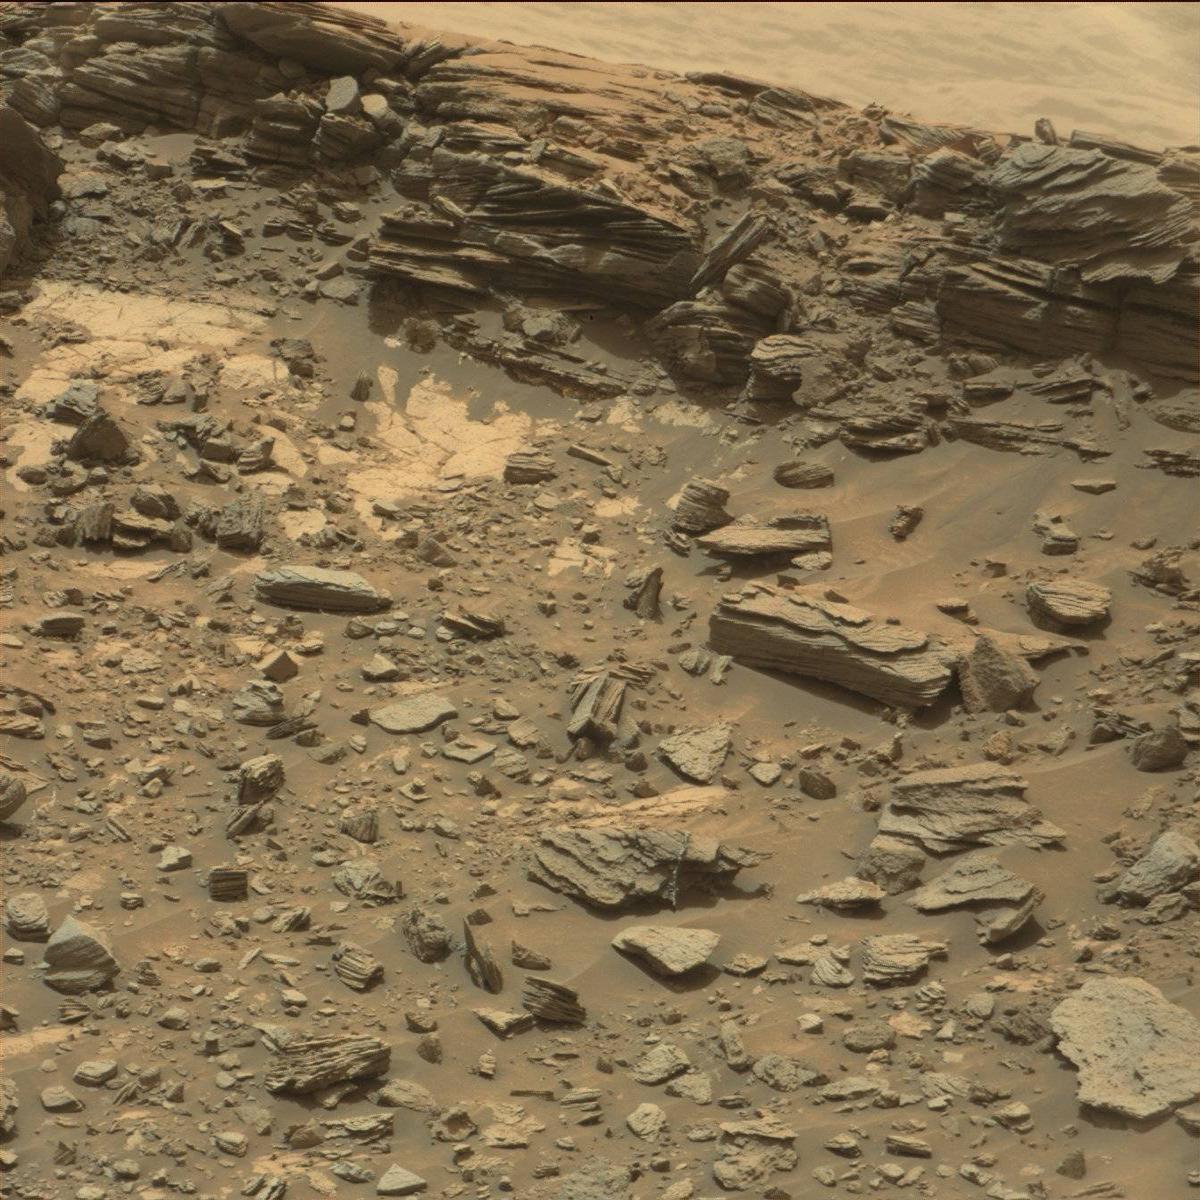
Terrain classes present: Bedrock, Ridge, Rock, Sand / Soil